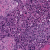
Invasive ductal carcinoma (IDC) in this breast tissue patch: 1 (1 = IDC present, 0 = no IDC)